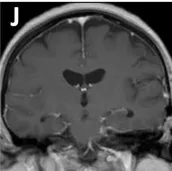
Radiological evaluation of the multi-compartmental lesion preoperatively and postoperatively.
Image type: radiology (mri)